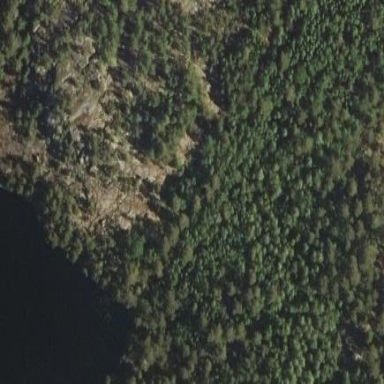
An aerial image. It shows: Landscape of bare rock.